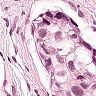
Metastatic tissue present: yes